Question: I'm implementing an application in which i have UIButton on every cell, this button adds particular event to user's favorite and clicking again on that image it removes that event from user's favorite. i want to detect on which cell user has pressed that button and want to change background image according to that.

Here is my code (what i've tried.)
'''
- (UITableViewCell *)tableView:(UITableView *)tableView cellForRowAtIndexPath:(NSIndexPath *)indexPath
{
static NSString *CellIdentifier = @"Cell";
UITableViewCell *cell = [tableView dequeueReusableCellWithIdentifier:nil];
if (cell == nil) {
cell = [[UITableViewCell alloc] initWithStyle:UITableViewCellStyleSubtitle reuseIdentifier:CellIdentifier];
}
uncheckButton = [[UIButton alloc]init];
appDelegate.setValue = 0;
[uncheckButton setFrame:CGRectMake (3, 25, 30, 30)];
[uncheckButton setImage:[UIImage imageNamed:@"unchecked.png"] forState:UIControlStateNormal];
[uncheckButton setSelected:NO];
[uncheckButton addTarget:self action:@selector(uncheckedButtonClicked:) forControlEvents:UIControlEventTouchUpInside];
[cell addSubview:uncheckButton];
[cell setAccessoryType:UITableViewCellAccessoryDisclosureIndicator];
return cell;
}
-(IBAction)uncheckedButtonClicked:(id)sender
{
if(appDelegate.setValue ==0)
{
appDelegate.setValue =1;
[uncheckButton addTarget:self action:@selector(uncheckedButtonClicked:) forControlEvents: UIControlEventTouchUpInside];
[uncheckButton setFrame:CGRectMake(3, 25, 30, 30)];
[uncheckButton setImage:[UIImage imageNamed:@"checked_red.png"] forState:UIControlStateNormal];
Reachability *reachability = [Reachability reachabilityForInternetConnection] ;
NetworkStatus netWorkStatus = [reachability currentReachabilityStatus] ;
if (netWorkStatus == ReachableViaWWAN || netWorkStatus == ReachableViaWiFi)
{
[NSThread detachNewThreadSelector:@selector(threadStartAnimating:) toTarget:self withObject:nil];
NSLog(@"%@",appDelegate.user_id);
Communication *objCommunication = [[Communication alloc] init];
objCommunication.delegate = self;
[objCommunication setServiceFor:@"My_Agenda_add"];
NSURL *url = [NSURL URLWithString: [NSString stringWithFormat:@"%@/api/join_session",BASE_URL]];
NSString *body = [ NSString stringWithFormat:@"user_id=%@&session_id=%@",[appDelegate.user_id objectAtIndex:0],[[self.globalSessionArray valueForKey:@"_id"]valueForKey:@"$id"]];
[objCommunication makeAsynchronousRequestWithUrl:url withBodyString:body andWithMethod:@"POST"];objCommunication = nil;
}
else
{
UIAlertView *alert = [[UIAlertView alloc] initWithTitle:app_name message:network_connectivity delegate:self cancelButtonTitle:@"OK" otherButtonTitles:nil, nil];
[alert show];
}
}
else if(appDelegate.setValue)
{
appDelegate.setValue = 0;
[uncheckButton addTarget:self action:@selector(uncheckedButtonClicked:) forControlEvents: UIControlEventTouchUpInside];
[uncheckButton setFrame:CGRectMake(3, 25, 30, 30)];
[uncheckButton setImage:[UIImage imageNamed:@"unchecked.png"] forState:UIControlStateNormal];
Reachability *reachability = [Reachability reachabilityForInternetConnection] ;
NetworkStatus netWorkStatus = [reachability currentReachabilityStatus] ;
if (netWorkStatus == ReachableViaWWAN || netWorkStatus == ReachableViaWiFi)
{
[NSThread detachNewThreadSelector:@selector(threadStartAnimating:) toTarget:self withObject:nil];
NSLog(@"%@",appDelegate.user_id);
Communication *objCommunication = [[Communication alloc] init];
objCommunication.delegate = self;
[objCommunication setServiceFor:@"My_Agenda_remove"];
NSURL *url = [NSURL URLWithString: [NSString stringWithFormat:@"%@/api/unjoin_session",BASE_URL]];
NSString *body = [ NSString stringWithFormat:@"user_id=%@&session_id=%@",[appDelegate.user_id objectAtIndex:0],[[self.globalSessionArray valueForKey:@"_id"]valueForKey:@"$id"]];
[objCommunication makeAsynchronousRequestWithUrl:url withBodyString:body andWithMethod:@"POST"];objCommunication = nil;
}
else
{
UIAlertView *alert = [[UIAlertView alloc] initWithTitle:app_name message:network_connectivity delegate:self cancelButtonTitle:@"OK" otherButtonTitles:nil, nil];
[alert show];
}
}
NSIndexPath *indexPath = [NSIndexPath indexPathForRow:0 inSection:0] ;
NSLog(@"%@",indexPath);
UITableViewCell* cell = [self.agendaTableView cellForRowAtIndexPath:indexPath];
[cell addSubview:uncheckButton];
[self.agendaTableView reloadRowsAtIndexPaths:[NSArray arrayWithObject:indexPath] withRowAnimation:UITableViewRowAnimationNone];
}
'''
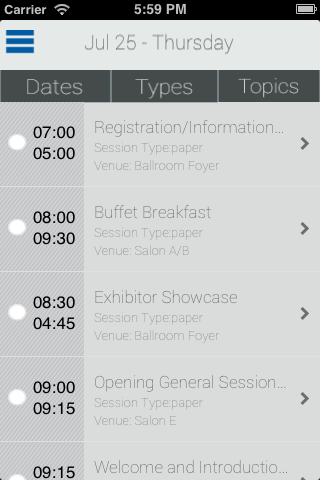
Answer: '''
- (UITableViewCell *)tableView:(UITableView *)tableView cellForRowAtIndexPath:(NSIndexPath *)indexPath{
static NSString *CellIdentifier = @"MyFeedCell";
NotificationCellView *cell = (NotificationCellView *) [self.tableView dequeueReusableCellWithIdentifier:CellIdentifier];
if (cell == nil) {
NSArray* topLevelObjects = [[NSBundle mainBundle] loadNibNamed:@"NotificationCellView" owner:self options:nil];
for (id currentObject in topLevelObjects) {
if ([currentObject isKindOfClass:[UITableViewCell class]]) {
cell = (NotificationCellView *)currentObject;
break;
}
}
}
zNotification *notifiItem=(zNotification *)[notificationData objectAtIndex:indexPath.row];
cell.Name.text = notifiItem.userName;
cell.clipImage.hidden= !notifiItem.hasFile;
[cell.clipImage addTarget:self action:@selector(viewFiles:) forControlEvents:
UIControlEventTouchUpInside];
cell.clipImage.tag=indexPath.row+100000;
cell.leftImg.hidden=YES;
cell.left.hidden=YES;
cell.centerImg.hidden=YES;
cell.center.hidden=YES;
//cell.right.hidden=YES;
//cell.rightImg.hidden=YES;
[cell.right addTarget:self action:@selector(wall_Followup:) forControlEvents:UIControlEventTouchUpInside];
cell.right.tag = 1100+indexPath.row;
if(notifiItem.Type==0)
{
[cell.right setTitle:@"Reply" forState:UIControlStateNormal];
}else
{
[cell.center setTitle:@"Followup" forState:UIControlStateNormal];
}
switch (notifiItem.Type) {
case 0:
cell.tag.text=@"New Followup";
[cell.userImage setImageWithURL:[NSURL URLWithString:[NSString stringWithFormat:@"http://graph.facebook.com/%@/picture",notifiItem.userImg]]
placeholderImage:[UIImage imageNamed:@"placeholder.png"]];
break;
case 1:
cell.tag.text=@"New Task";
[cell.userImage setImageWithURL:[NSURL URLWithString:[NSString stringWithFormat:@"http://graph.facebook.com/%@/picture",notifiItem.userImg]]
placeholderImage:[UIImage imageNamed:@"placeholder.png"]];
cell.centerImg.hidden=NO;
cell.center.hidden=NO;
[cell.center setTitle:@"Done" forState:UIControlStateNormal];
[cell.centerImg setImage:[UIImage imageNamed:@"Done.png"]];
[cell.center addTarget:self action:@selector(doneTask:) forControlEvents:UIControlEventTouchUpInside];
cell.center.tag=1200+indexPath.row;
break;
case 2:
cell.tag.text=@"New Member";
[cell.userImage setImageWithURL:[NSURL URLWithString:[NSString stringWithFormat:@"http://graph.facebook.com/%@/picture",notifiItem.userImg]]
placeholderImage:[UIImage imageNamed:@"placeholder.png"]];
break;
case 3:
cell.tag.text=@"Task Reminder";
[cell.userImage setImage:[UIImage imageNamed:@"attention.png"]];
cell.Name.text = @"Attention";
cell.centerImg.hidden=NO;
cell.center.hidden=NO;
[cell.center setTitle:@"Done" forState:UIControlStateNormal];
[cell.centerImg setImage:[UIImage imageNamed:@"Done.png"]];
[cell.center addTarget:self action:@selector(doneTask:) forControlEvents:UIControlEventTouchUpInside];
cell.center.tag=1200+indexPath.row;
break;
case 4:
cell.tag.text=@"New File";
[cell.userImage setImageWithURL:[NSURL URLWithString:[NSString stringWithFormat:@"http://graph.facebook.com/%@/picture",notifiItem.userImg]]
placeholderImage:[UIImage imageNamed:@"placeholder.png"]];
break;
case 5:
cell.tag.text=@"Task Completed";
[cell.userImage setImage:[UIImage imageNamed:@"attention.png"]];
cell.Name.text = @"Attention";
cell.centerImg.hidden=NO;
cell.center.hidden=NO;
[cell.center setTitle:@"Delete" forState:UIControlStateNormal];
[cell.centerImg setImage:[UIImage imageNamed:@"Delete.png"]];
[cell.center addTarget:self action:@selector(deleteTask:) forControlEvents:UIControlEventTouchUpInside];
/*cell.leftImg.hidden=NO;
cell.left.hidden=NO;
[cell.left setTitle:@"Reassign" forState:UIControlStateNormal];
[cell.leftImg setImage:[UIImage imageNamed:@"re_Asign2.png"]];
[cell.left addTarget:self action:@selector(reAssign:) forControlEvents:UIControlEventTouchUpInside];*/
break;
case 6:
cell.tag.text=@"Task Deleted";
[cell.userImage setImage:[UIImage imageNamed:@"attention.png"]];
cell.Name.text = @"Attention";
break;
case 7:
cell.tag.text=@"Group Deleted";
[cell.userImage setImage:[UIImage imageNamed:@"attention.png"]];
cell.Name.text = @"Attention";
break;
case 8:
cell.tag.text=@"Group Invitation";
[cell.userImage setImage:[UIImage imageNamed:@"groupInv.png"]];
cell.Name.text = @"Invitation";
cell.centerImg.hidden=NO;
cell.center.hidden=NO;
[cell.center setTitle:@"Join" forState:UIControlStateNormal];
cell.center.tag = 1000+indexPath.row;
[cell.centerImg setImage:[UIImage imageNamed:@"join.png"]];
[cell.center addTarget:self action:@selector(joinGroup:) forControlEvents:UIControlEventTouchUpInside];
break;
default:
break;
}
cell.Details.text=notifiItem.MSG;
cell.date.text=notifiItem.date;//[NSString stringWithFormat:@"%d",notifiItem.Type];//notifiItem.date;
cell.groupName.text = notifiItem.group.title;
cell.accessoryType = UITableViewCellAccessoryNone;
if (!notifiItem.isChecked) {
CGColorSpaceRef colorSpace = CGColorSpaceCreateDeviceRGB();
float whiteFloat[4] = {1.0, 0.7, 0.7, 1.0};
CGColorRef white = CGColorCreate(colorSpace, whiteFloat);
cell.detailBox.layer.shadowColor=[[UIColor redColor] CGColor];
cell.shade.layer.backgroundColor=white;
}else
{
//CGColorSpaceRef colorSpace = CGColorSpaceCreateDeviceRGB();
//float whiteFloat[4] = {0.7, 0.7, 0.7, 1.0};
//CGColorRef white = CGColorCreate(colorSpace, whiteFloat);
cell.detailBox.layer.shadowColor=[[UIColor blackColor] CGColor];
}
cell.selectionStyle = UITableViewCellSelectionStyleNone;
return cell;
}
- (IBAction)doneTask:(id)sender
{
UIButton *b=(UIButton *)sender;
NSLog(@"%d",b.tag);
[b setImage:[UIImage imageNamed:@"Delete.png"] forState:UIControlStateNormal];
zNotification *n=notificationData[b.tag-1200];
}
'''
Hey
this is quick example from one of my projects
here is important case 3: code is complecated
but you can use tag of button to assign row number off cell 1200 i added b/c
there are more then one button in same cell so for button A 1200 and button B 1300 and when i call
function I remove 1200 or 1300 accordingly and doneTask function simply cast button to UIButton and get row number from tag and assign background image